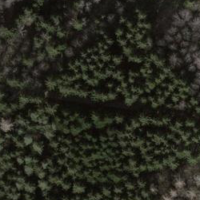
EUNIS habitat code: 43
Species observed at this site:
Lysimachia nemorum